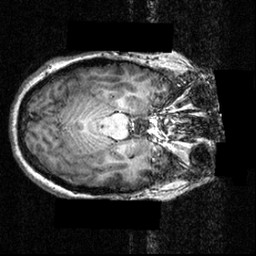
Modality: T1w
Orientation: axial
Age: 25
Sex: female
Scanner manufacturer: siemens
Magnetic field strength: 3.951 T
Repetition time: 1.5 s
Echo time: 0.00335 s